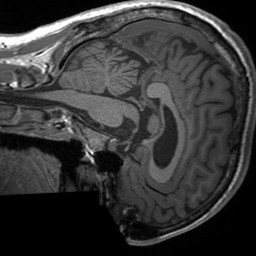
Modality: T1w
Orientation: sagittal
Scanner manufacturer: siemens
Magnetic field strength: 3 T
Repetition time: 1.54 s
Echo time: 0.00234 s